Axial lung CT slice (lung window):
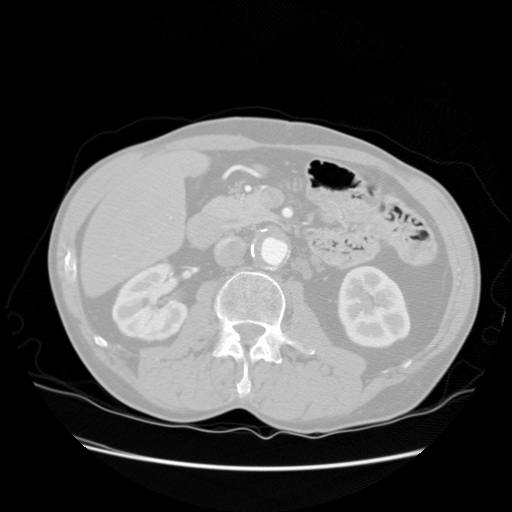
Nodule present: no